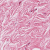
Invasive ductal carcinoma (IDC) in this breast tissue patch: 0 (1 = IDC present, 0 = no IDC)